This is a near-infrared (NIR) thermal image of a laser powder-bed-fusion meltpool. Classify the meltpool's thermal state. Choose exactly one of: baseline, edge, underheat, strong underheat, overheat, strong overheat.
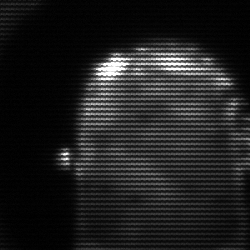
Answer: baseline